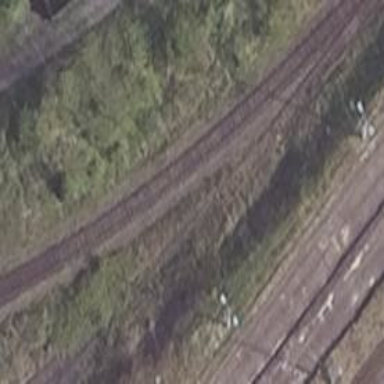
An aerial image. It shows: Railway switch.